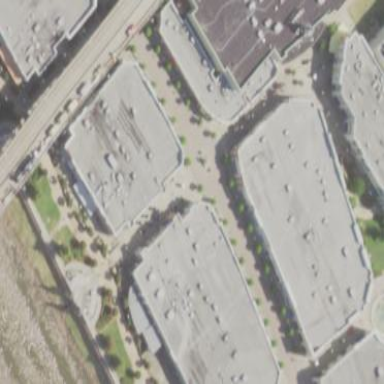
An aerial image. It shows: Retail building.